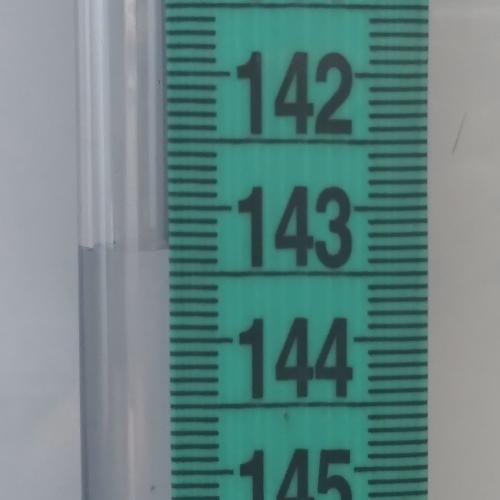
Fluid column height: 143.3 cm